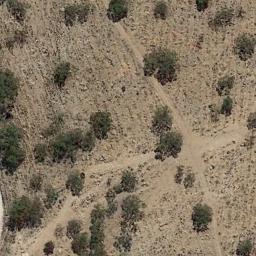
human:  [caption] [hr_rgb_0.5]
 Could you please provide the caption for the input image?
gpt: Chaparral is distributed cluster by cluster on the sand and there are several winding paths in the sand .

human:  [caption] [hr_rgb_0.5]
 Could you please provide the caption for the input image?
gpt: The chaparral is not evenly distributed .

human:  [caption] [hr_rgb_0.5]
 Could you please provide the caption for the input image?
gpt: Some disconnected chaparrals of different sizes grow in the desert .

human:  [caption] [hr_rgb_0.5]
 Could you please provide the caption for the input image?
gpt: There are some bushes make up the chaparral on the desert .

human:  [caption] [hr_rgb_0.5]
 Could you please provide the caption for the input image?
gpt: There are clusters of lush trees in the desert .